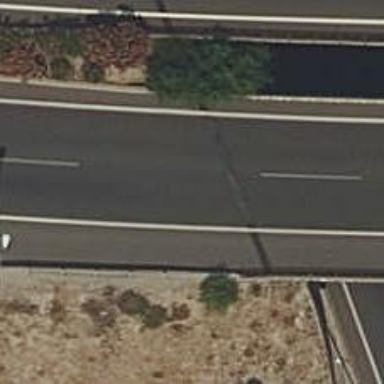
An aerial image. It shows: View of motorway.